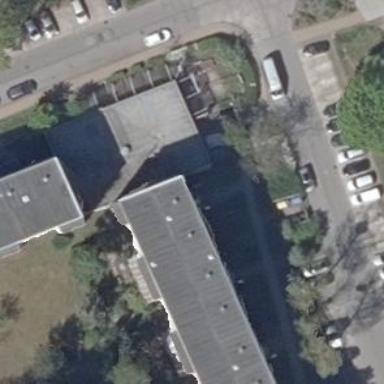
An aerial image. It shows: Community center building.